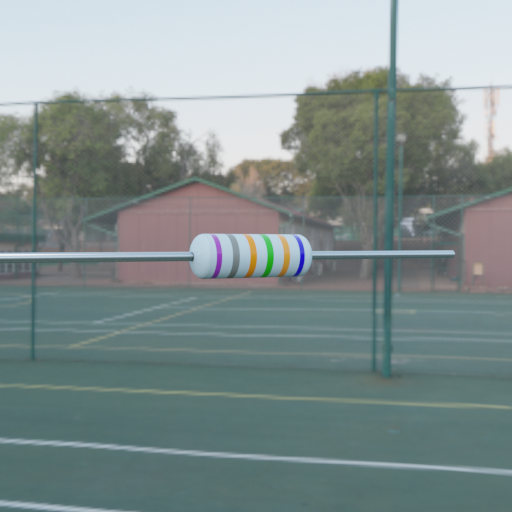
Resistor colour bands (in order): violet, gray, orange, green, orange, blue